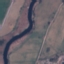
Land use / land cover class: River